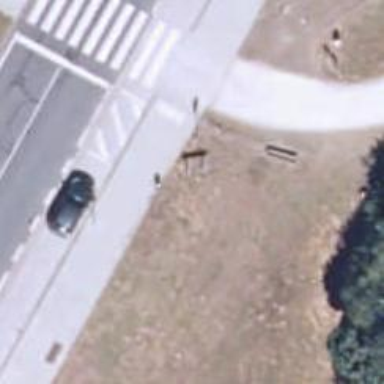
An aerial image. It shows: Bench.